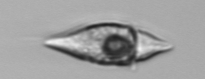
Label: Amphidinium